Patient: sex M, age 78
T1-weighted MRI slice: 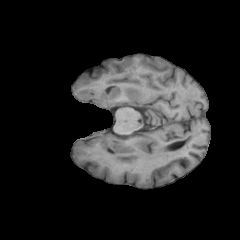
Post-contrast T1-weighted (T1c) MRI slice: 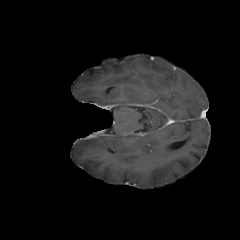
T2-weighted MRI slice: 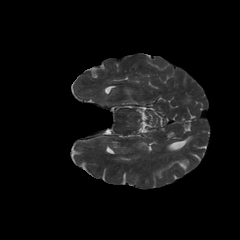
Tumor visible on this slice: no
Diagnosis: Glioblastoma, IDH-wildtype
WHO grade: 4